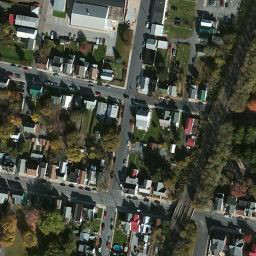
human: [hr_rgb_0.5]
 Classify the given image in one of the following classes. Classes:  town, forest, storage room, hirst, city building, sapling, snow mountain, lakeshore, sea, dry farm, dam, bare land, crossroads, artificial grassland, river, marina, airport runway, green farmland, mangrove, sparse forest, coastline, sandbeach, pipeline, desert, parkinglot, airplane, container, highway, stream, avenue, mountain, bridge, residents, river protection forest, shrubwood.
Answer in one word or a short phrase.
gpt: town